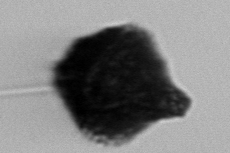
Label: Gonyaulax